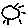
Label: sun